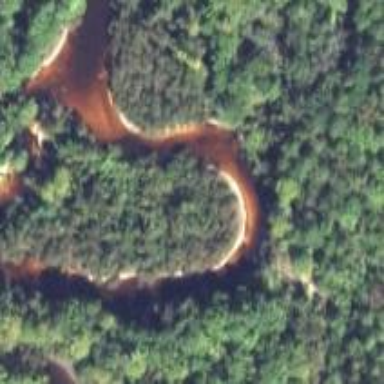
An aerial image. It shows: Beautiful river scene.